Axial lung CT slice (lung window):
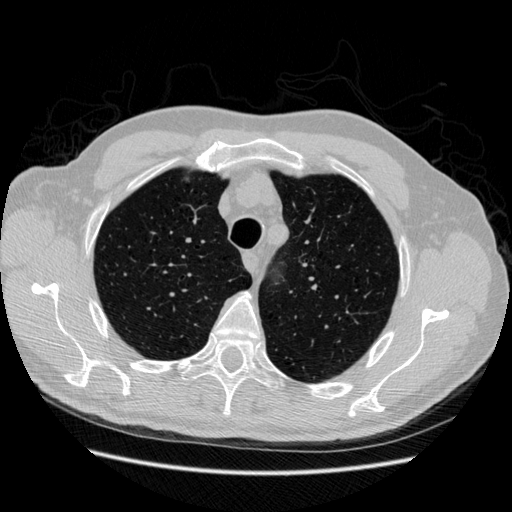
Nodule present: no